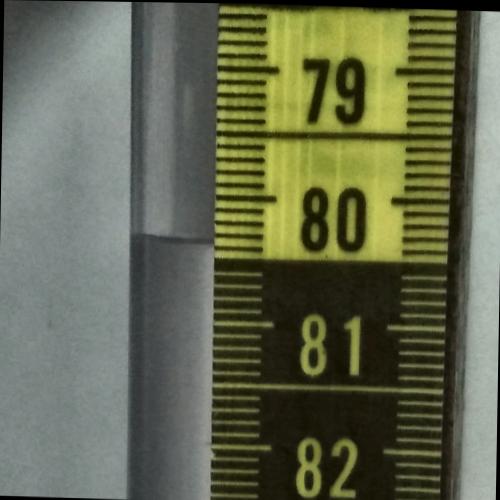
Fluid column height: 80.4 cm